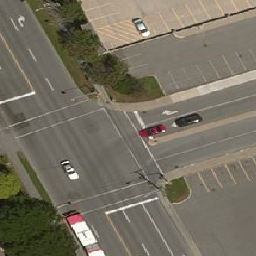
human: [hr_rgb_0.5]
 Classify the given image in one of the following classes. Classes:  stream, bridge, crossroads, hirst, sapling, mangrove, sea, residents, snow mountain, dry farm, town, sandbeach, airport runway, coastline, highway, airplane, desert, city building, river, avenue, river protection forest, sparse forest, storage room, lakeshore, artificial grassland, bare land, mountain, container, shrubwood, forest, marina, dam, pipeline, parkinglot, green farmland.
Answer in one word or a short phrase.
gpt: crossroads